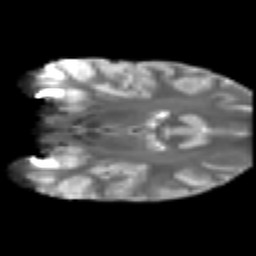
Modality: T2w
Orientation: coronal
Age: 24
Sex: male
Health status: healthy
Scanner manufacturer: philips
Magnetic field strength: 3 T
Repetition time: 10.623 s
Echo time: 0.07044 s